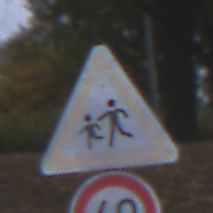
Verkehrszeichen: KinderRechts
Zusatzzeichen unten: Geschwindigkeit60
Umgebung: Outdoor, Urban
Tageszeit: MorningAfternoon
Wetter: Overcast
Licht: Natural
Jahreszeit: NotSpecified
Kontrast: LowContrast